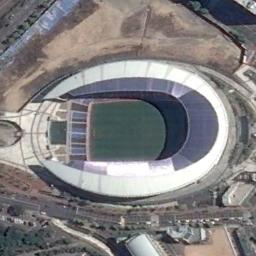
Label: stadium